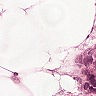
Metastatic tissue present: yes